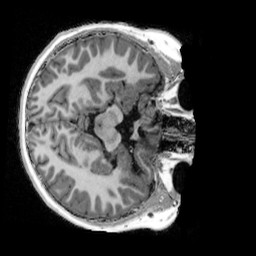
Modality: UNIT1_denoised
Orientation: axial
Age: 11
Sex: male
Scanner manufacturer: siemens
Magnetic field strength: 3 T
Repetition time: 4 s
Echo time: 0.00303 s